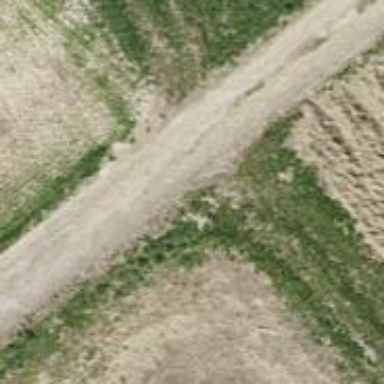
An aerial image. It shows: Grass track with grade5 track type.